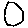
Label: hexagon